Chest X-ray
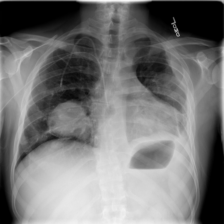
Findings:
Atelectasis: negative
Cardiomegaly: negative
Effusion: negative
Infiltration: negative
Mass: positive
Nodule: positive
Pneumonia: negative
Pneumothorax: negative
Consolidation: negative
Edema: negative
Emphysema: negative
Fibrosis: negative
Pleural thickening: negative
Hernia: negative